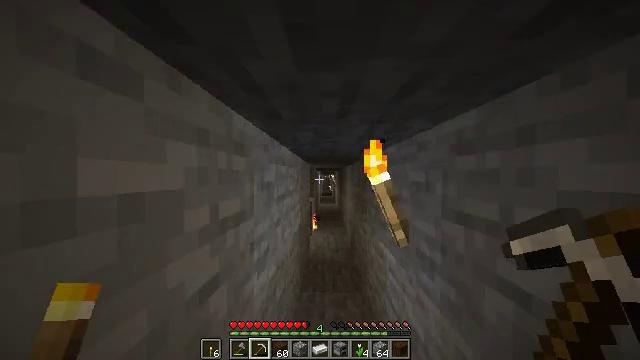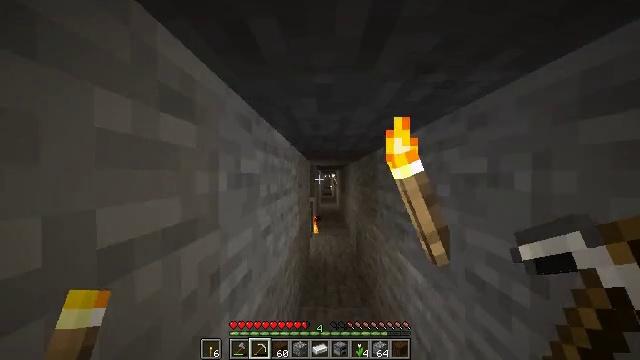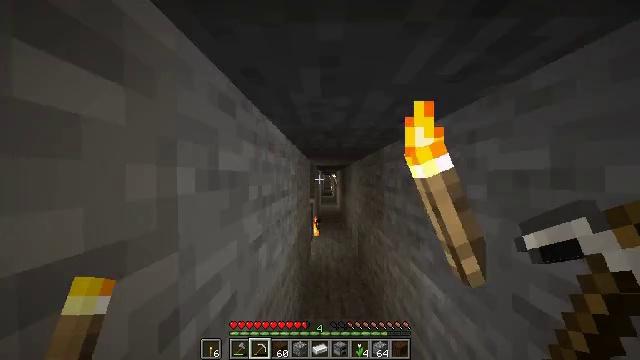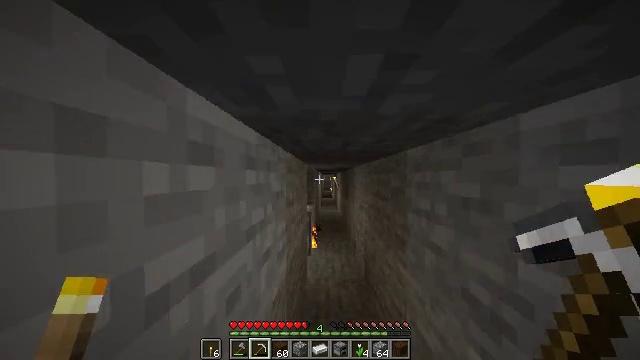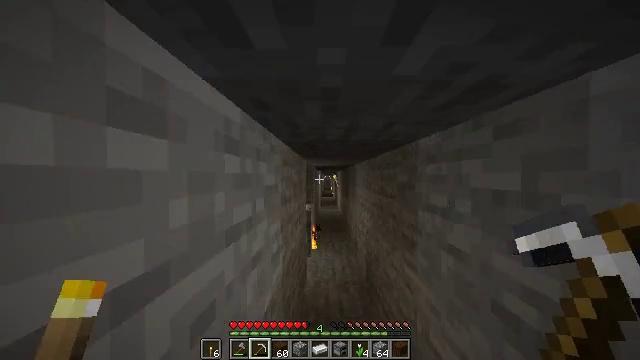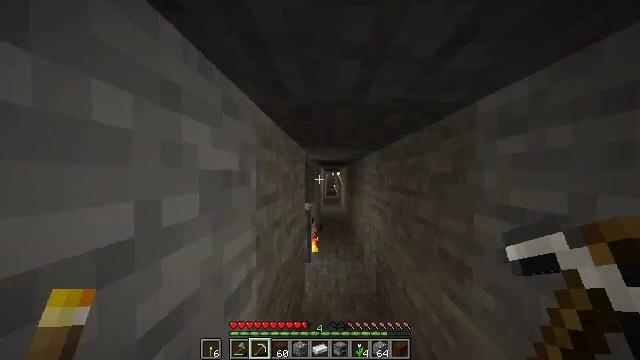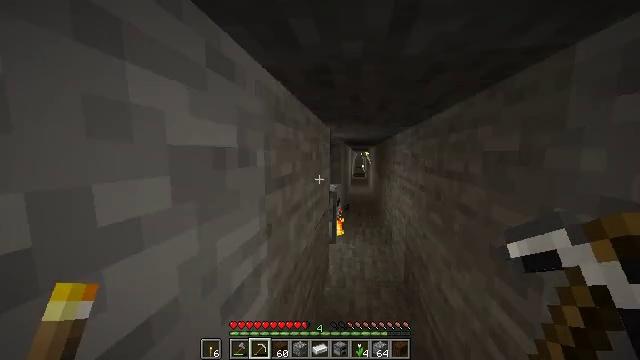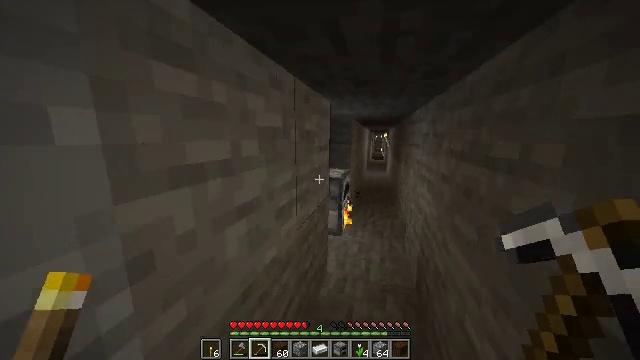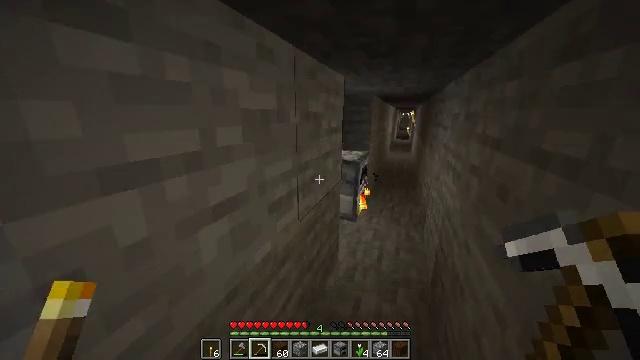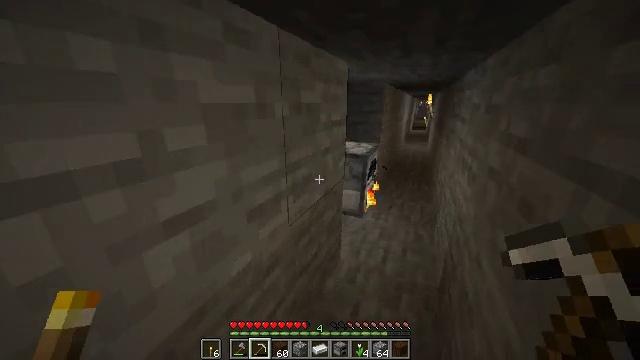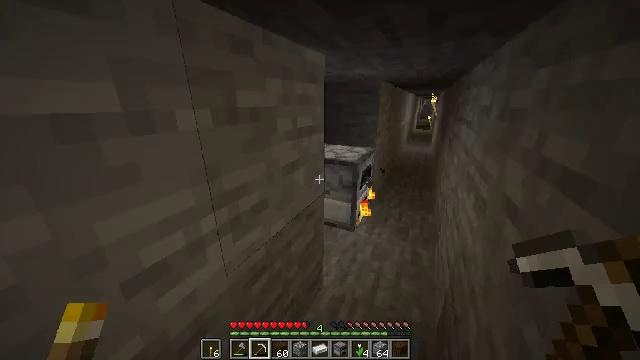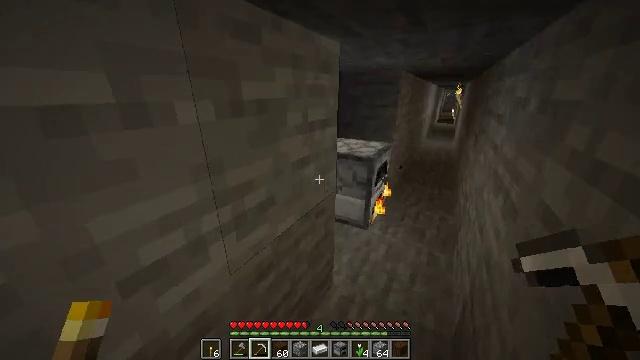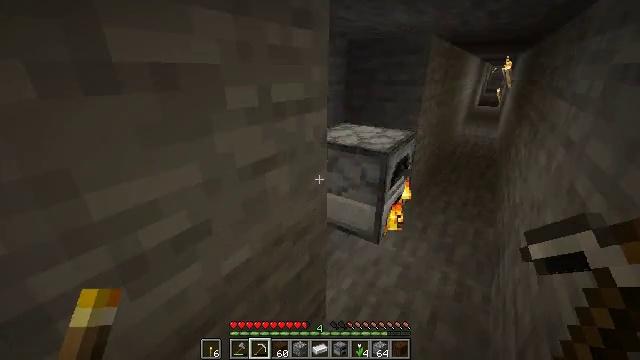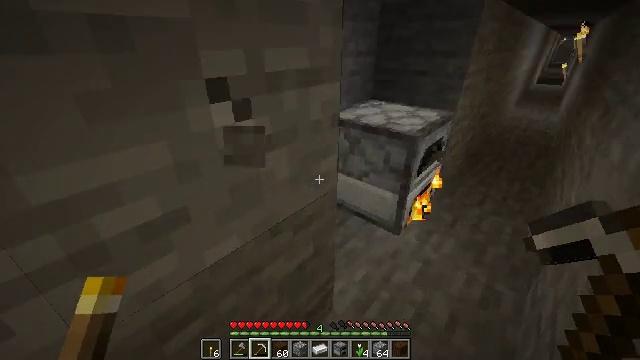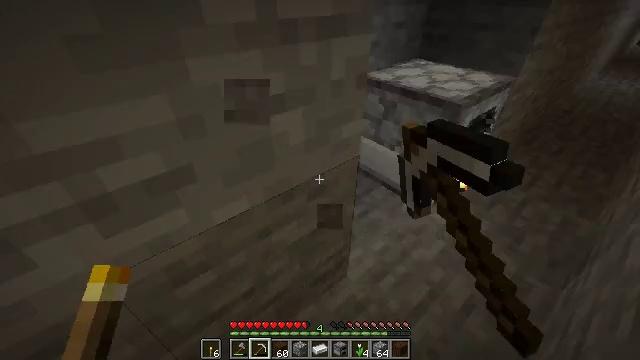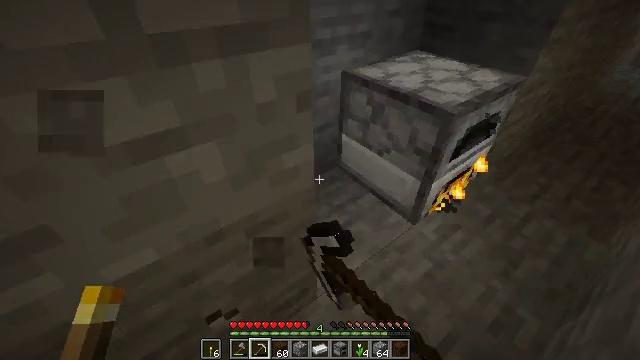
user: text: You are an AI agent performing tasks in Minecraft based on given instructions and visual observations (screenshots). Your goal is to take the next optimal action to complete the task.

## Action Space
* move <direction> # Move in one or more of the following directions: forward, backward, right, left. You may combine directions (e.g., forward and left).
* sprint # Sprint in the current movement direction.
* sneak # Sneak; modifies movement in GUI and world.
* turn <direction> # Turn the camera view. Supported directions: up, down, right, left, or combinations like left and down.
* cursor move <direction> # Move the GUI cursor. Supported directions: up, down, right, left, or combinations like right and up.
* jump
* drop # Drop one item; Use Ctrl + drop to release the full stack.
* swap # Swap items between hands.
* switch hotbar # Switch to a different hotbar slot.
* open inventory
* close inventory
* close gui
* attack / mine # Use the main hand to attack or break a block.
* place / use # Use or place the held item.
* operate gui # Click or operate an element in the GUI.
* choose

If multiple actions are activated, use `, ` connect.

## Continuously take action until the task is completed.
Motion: motion action
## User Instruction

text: Break the furnace to move it.
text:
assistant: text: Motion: move forward, sprint
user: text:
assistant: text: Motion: move forward, sprint, jump
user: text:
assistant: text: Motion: move forward, sprint, jump
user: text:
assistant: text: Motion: move forward, sprint, jump
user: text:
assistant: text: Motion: move forward, sprint
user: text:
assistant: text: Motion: move forward and move right, sprint, turn left and down
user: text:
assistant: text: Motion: move forward and move right, sprint, turn left and down
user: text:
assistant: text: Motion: move forward and move right, sprint, turn left and down
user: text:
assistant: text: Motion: move forward and move right, sprint, turn left and down
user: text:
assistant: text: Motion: move forward and move right, sprint, turn left
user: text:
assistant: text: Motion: move forward and move right, sprint, turn left and down
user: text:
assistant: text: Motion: move forward and move right, sprint, turn left and down
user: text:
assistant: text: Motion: move forward and move right, sprint, turn left and down, attack / mine
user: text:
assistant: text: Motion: move forward and move right, sprint, turn left and down, attack / mine
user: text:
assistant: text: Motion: move forward and move right, sprint, turn left and down, attack / mine
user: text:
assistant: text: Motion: move forward and move right, sprint, turn left and down, attack / mine
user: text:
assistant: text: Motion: move forward, sprint, attack / mine
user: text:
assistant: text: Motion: move forward, sprint, attack / mine
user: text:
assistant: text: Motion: attack / mine
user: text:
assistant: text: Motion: turn right and up, attack / mine
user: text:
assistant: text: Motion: turn right, attack / mine
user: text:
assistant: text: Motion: attack / mine
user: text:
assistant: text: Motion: attack / mine
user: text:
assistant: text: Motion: attack / mine
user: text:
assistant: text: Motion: attack / mine
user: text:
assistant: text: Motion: attack / mine
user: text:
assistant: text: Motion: attack / mine
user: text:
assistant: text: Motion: attack / mine
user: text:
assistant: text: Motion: attack / mine
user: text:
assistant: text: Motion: attack / mine